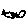
Label: fish